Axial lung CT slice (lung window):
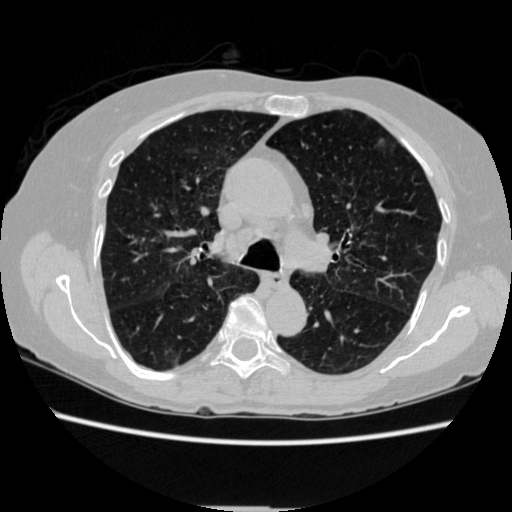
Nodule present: no